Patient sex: F
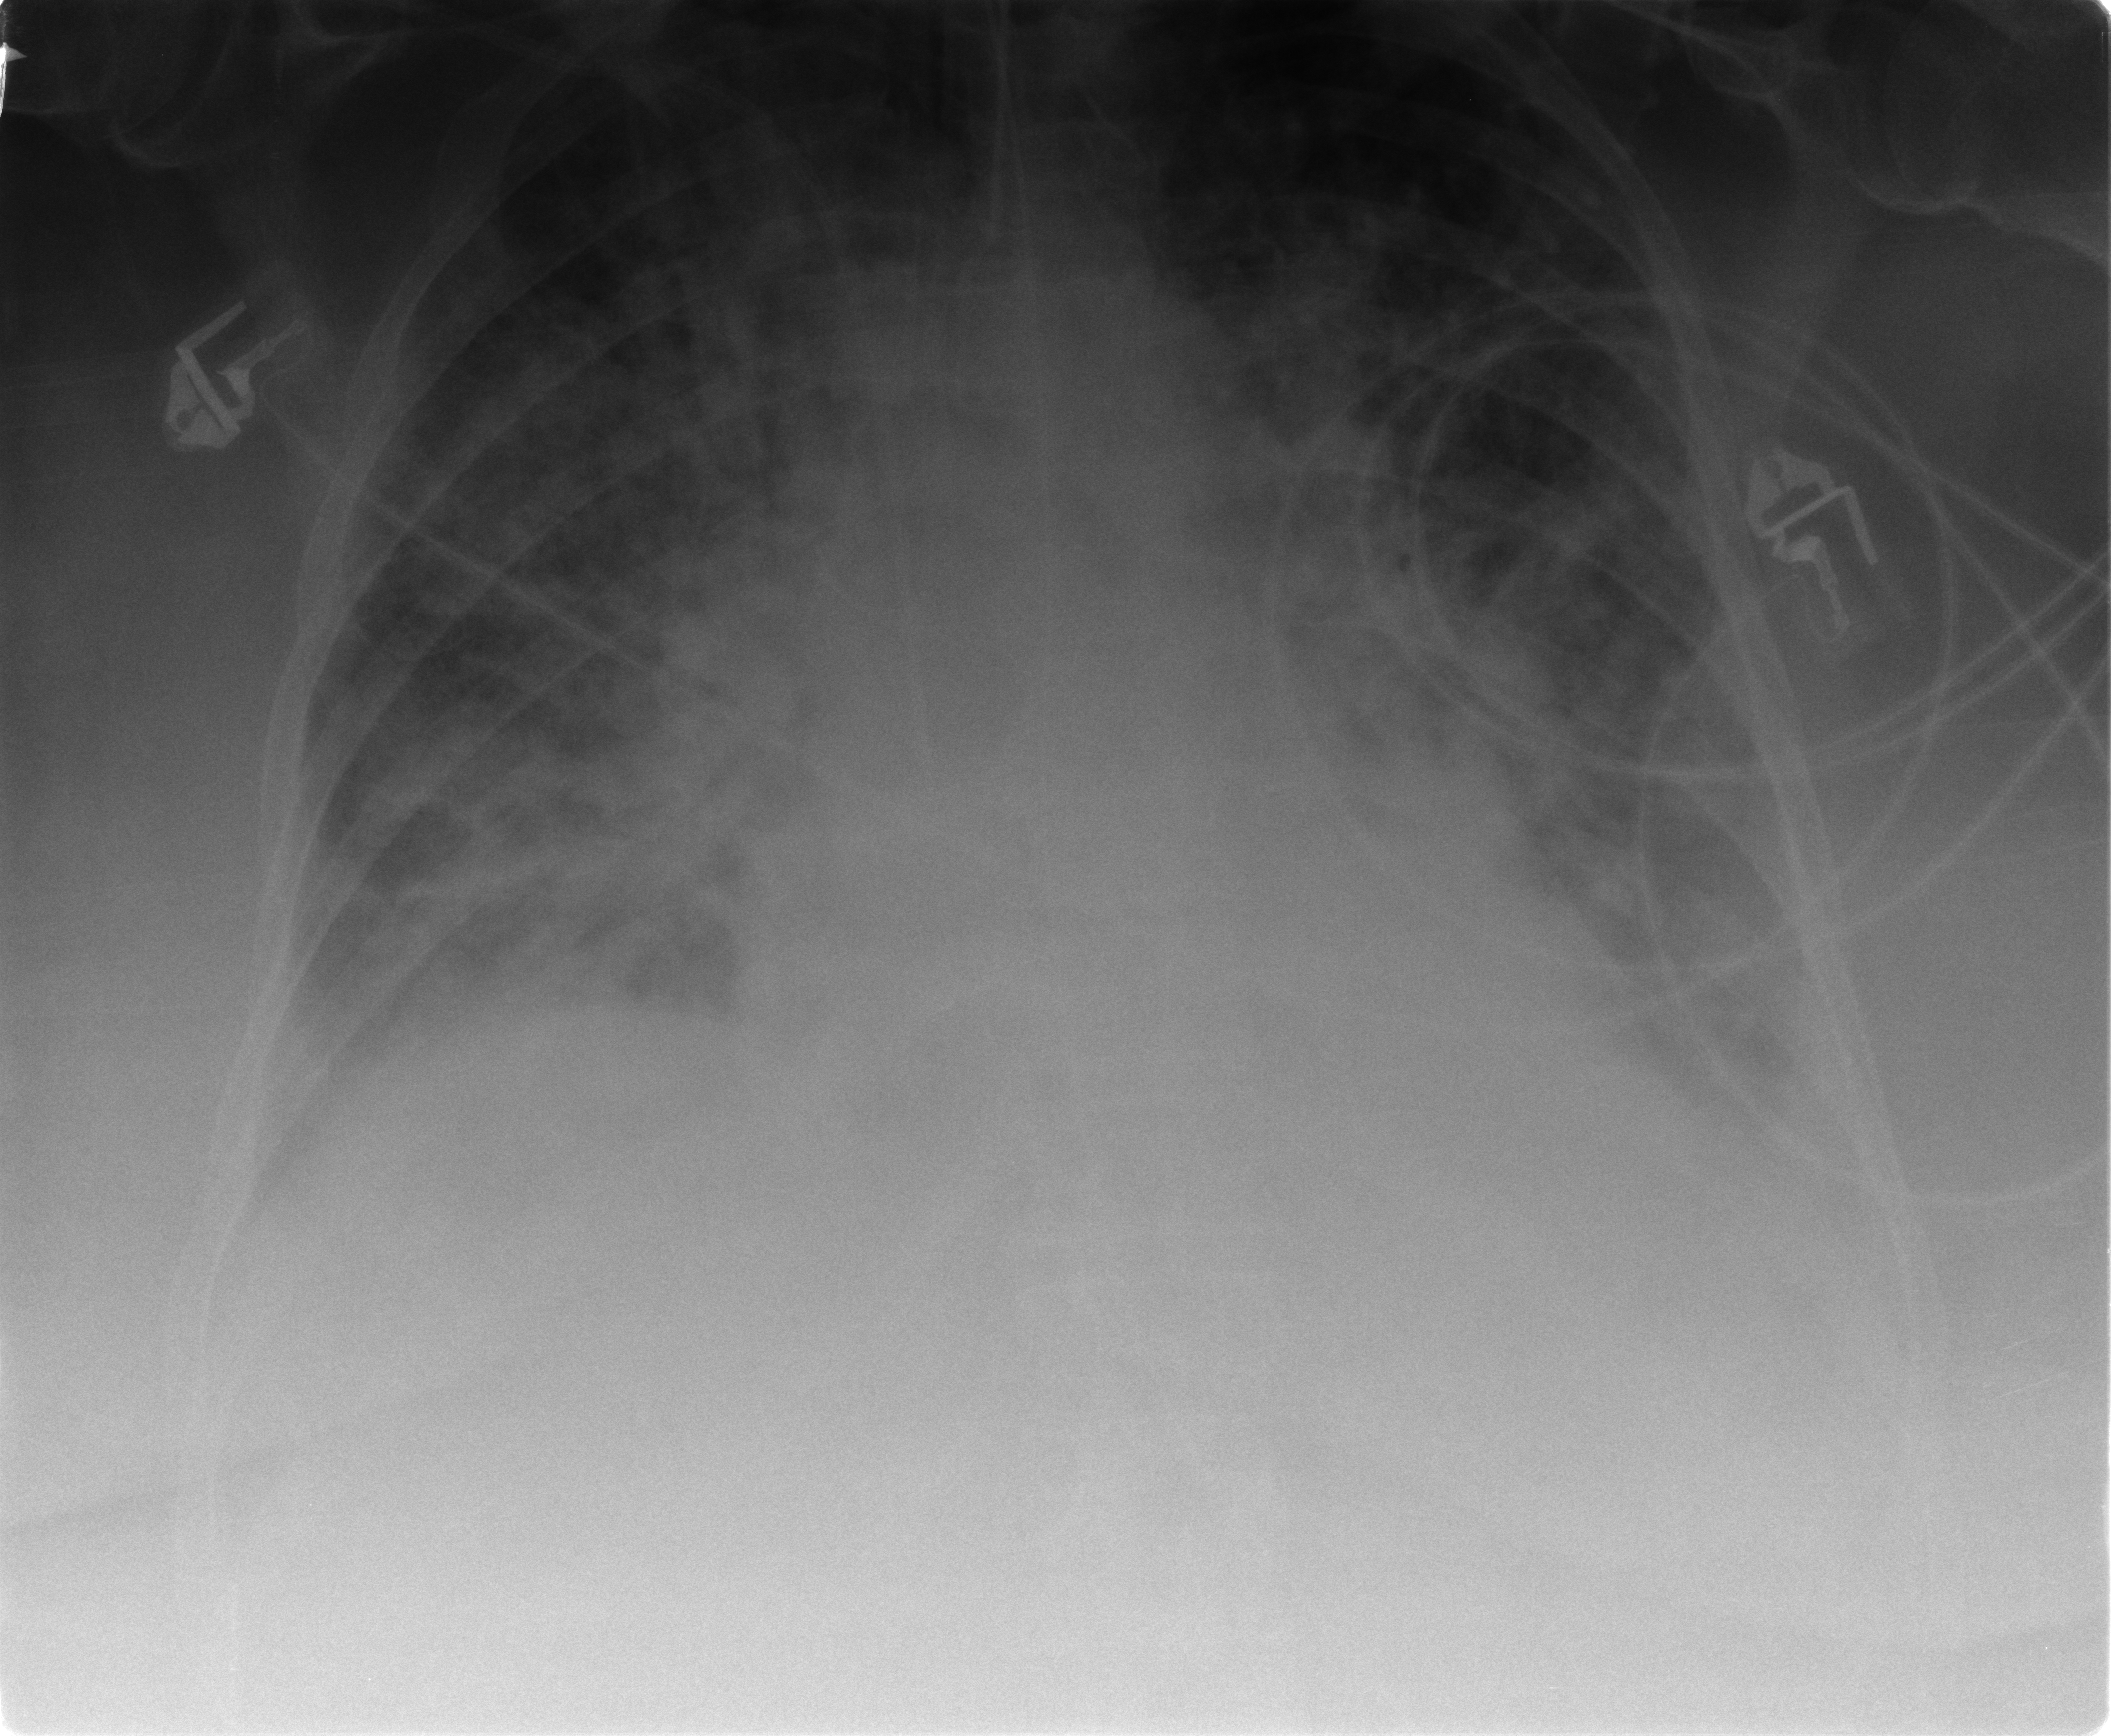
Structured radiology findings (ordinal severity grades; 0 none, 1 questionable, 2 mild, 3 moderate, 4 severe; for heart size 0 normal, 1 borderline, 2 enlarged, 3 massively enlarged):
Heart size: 2
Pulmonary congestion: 3
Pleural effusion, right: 3
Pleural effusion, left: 3
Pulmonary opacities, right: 3
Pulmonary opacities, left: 3
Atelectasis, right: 3
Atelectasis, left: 2